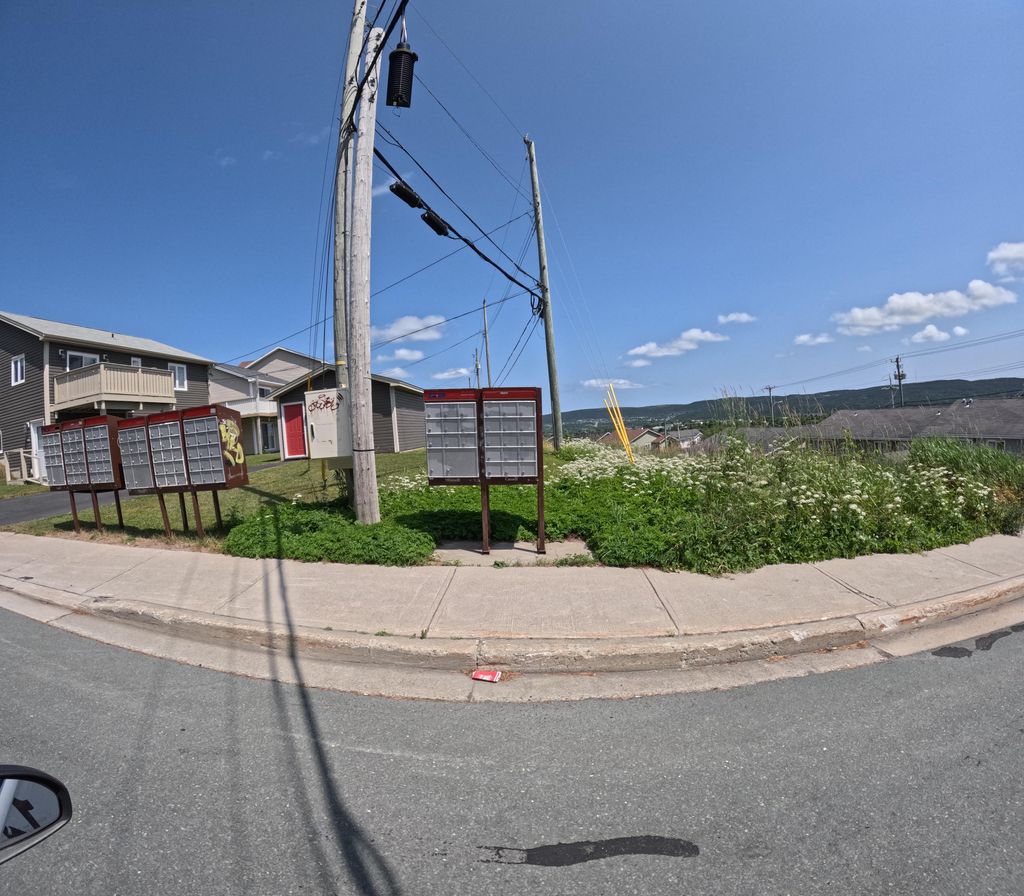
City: st_johns